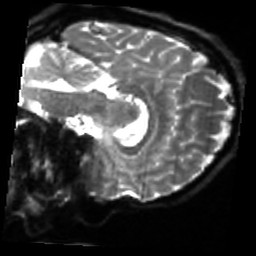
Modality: sbref
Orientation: sagittal
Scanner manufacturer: siemens
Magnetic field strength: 3 T
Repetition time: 4 s
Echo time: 0.0594 s